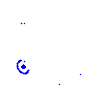
Particle: kaon